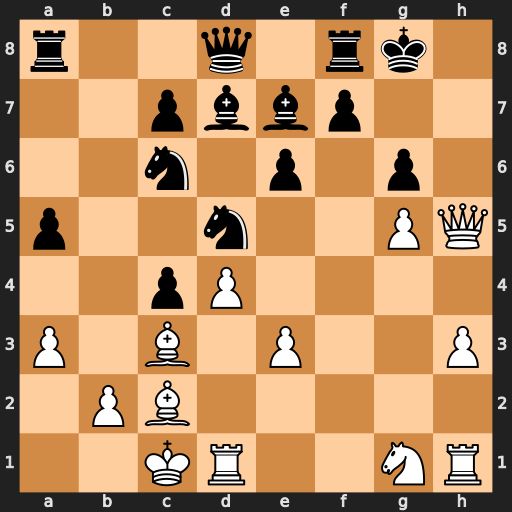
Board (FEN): r2q1rk1/2pbbp2/2n1p1p1/p2n2PQ/2pP4/P1B1P2P/1PB5/2KR2NR
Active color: w
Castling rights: -
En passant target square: -
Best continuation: Bxg6 fxg6 Qxg6+ Kh8 Qh6+